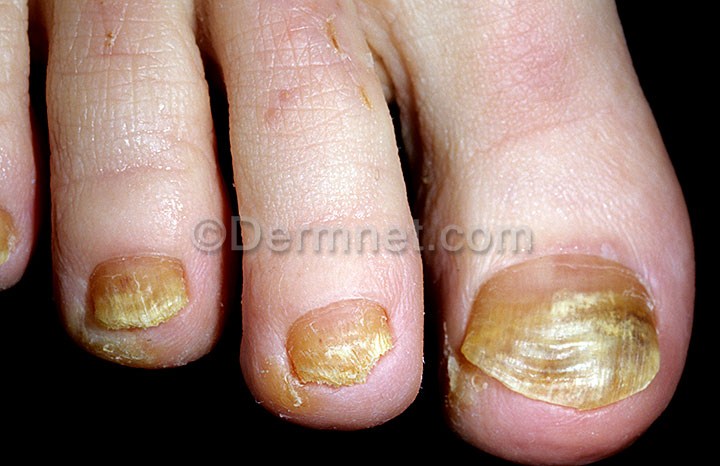
Disease: Nail Fungus and other Nail Disease